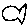
Label: fish